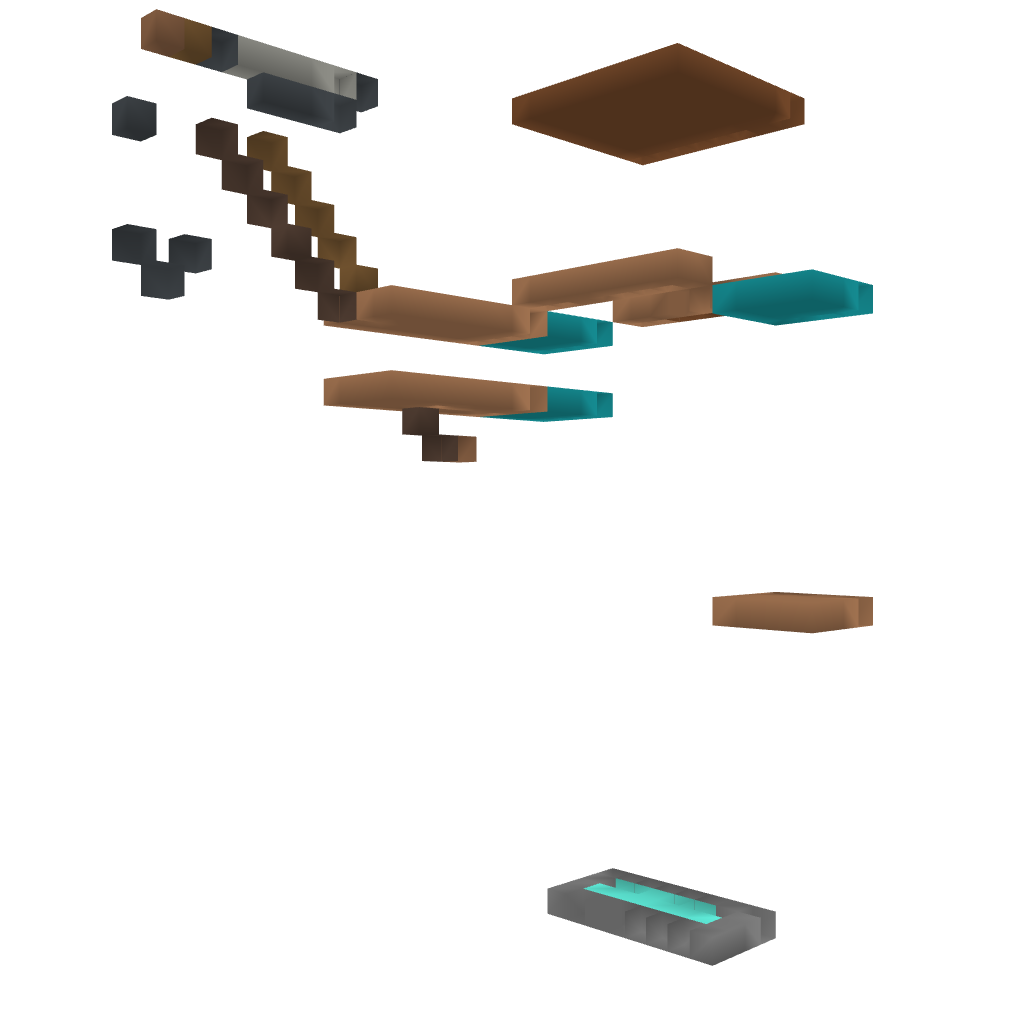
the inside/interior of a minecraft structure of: Steve the miner statue